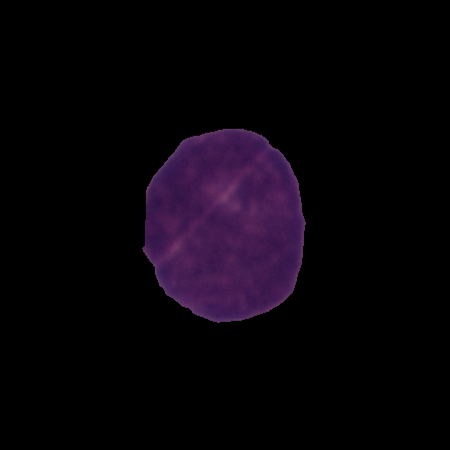
Label: cancer